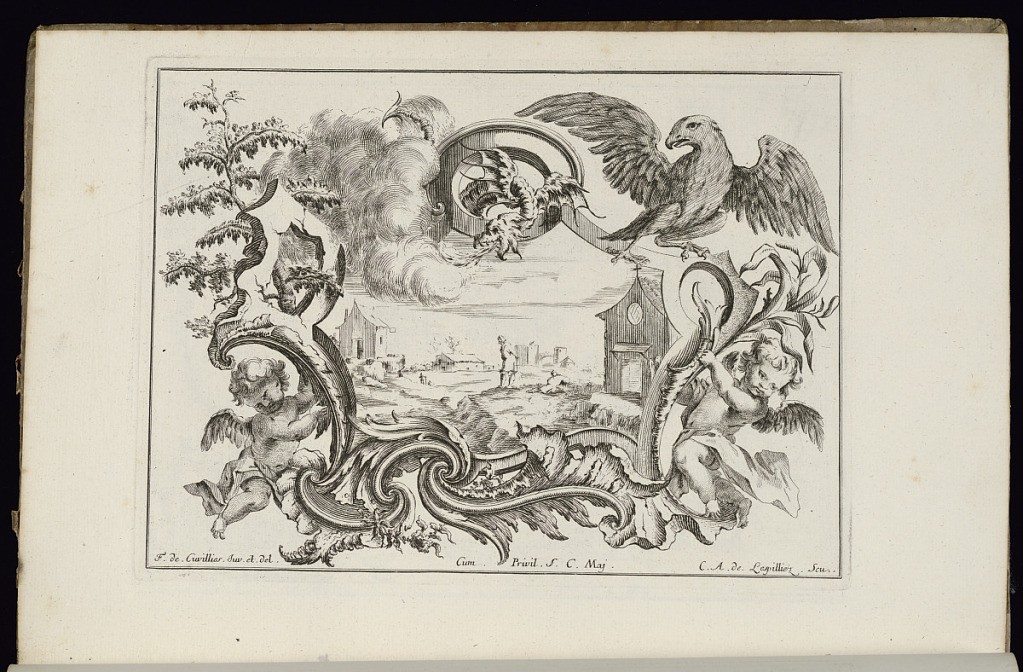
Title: Cartouche with Dragon and Bird
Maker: François de Cuvilliés the Elder, Belgian, 1695 - 1768
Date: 1738
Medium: Etching and engraving on paper
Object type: Bound print
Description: Asymmetrical oblong rocaille cartouche topped with a dragon; a large bird perched on the frame at upper right. Vegetation at the sides. At left and right, two winged putti support the ornamental frame. Within cartouche, a landscape scene of a figure in a clearing within a town--a church building visible at right.